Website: lowes
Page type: store-pickup
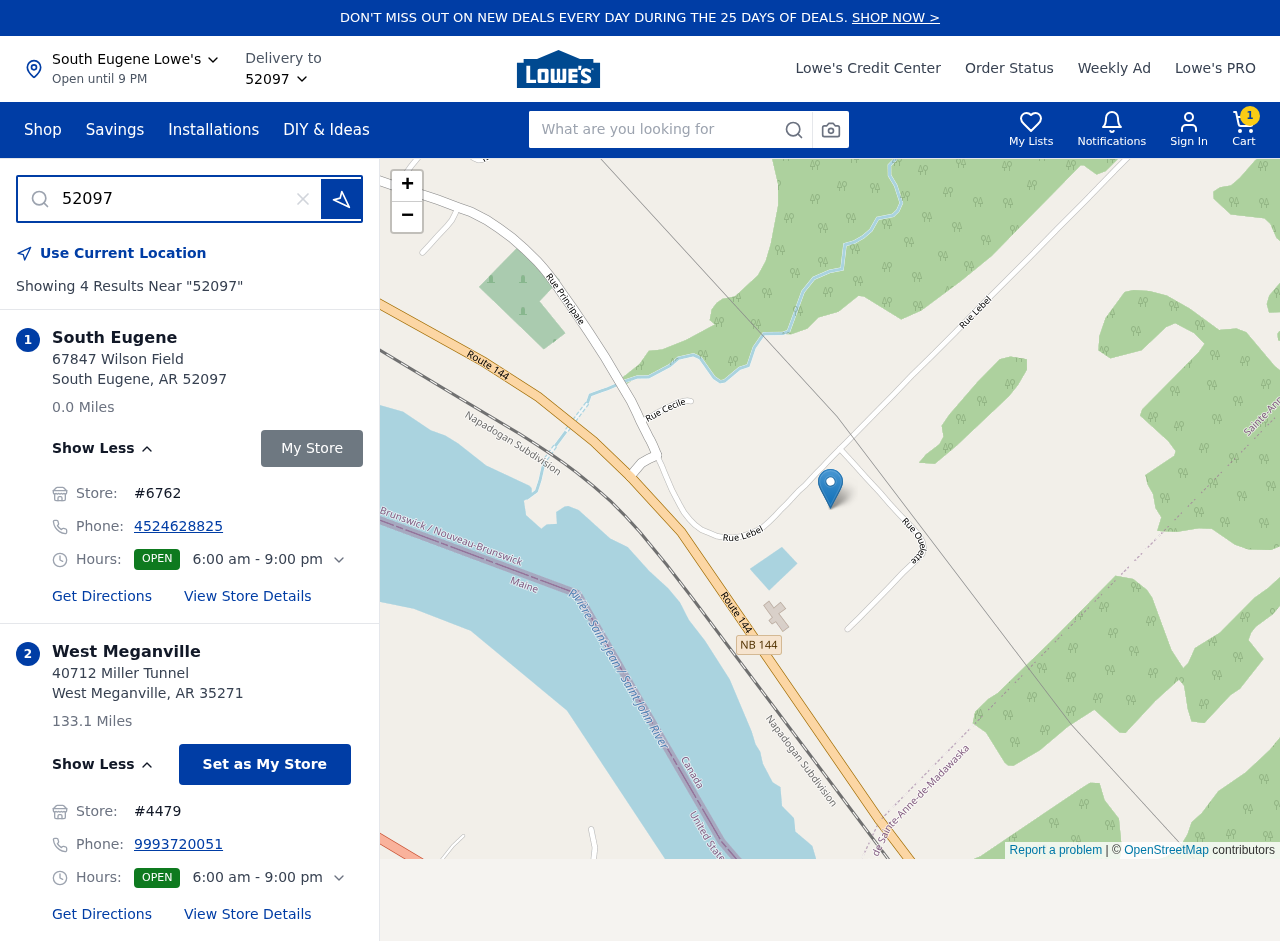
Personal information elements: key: PII_CITY
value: South Eugene
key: PII_CITY2
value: West Meganville
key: PII_LOCATION1_STREET
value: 67847 Wilson Field
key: PII_LOCATION2_POSTCODE
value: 35271
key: PII_LOCATION2_STREET
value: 40712 Miller Tunnel
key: PII_PHONE
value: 4524628825
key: PII_PHONE_ALT
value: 9993720051
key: PII_POSTCODE
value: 52097
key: PII_STATE_ABBR
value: AR
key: PII_POSTCODE3
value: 52097
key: PII_POSTCODE_FULL
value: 52097
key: PII_POSTCODE_NUMERIC
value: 52097
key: PII_STATE_ABBR2
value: AR
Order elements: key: ORDER_NUM_ITEMS
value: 1
Search elements: key: HEADER_SEARCH
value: What are you looking for
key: SEARCH_STORE_LOCATION
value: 52097